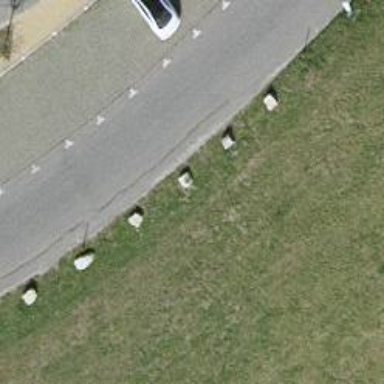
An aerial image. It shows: Block barrier.